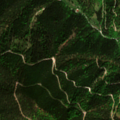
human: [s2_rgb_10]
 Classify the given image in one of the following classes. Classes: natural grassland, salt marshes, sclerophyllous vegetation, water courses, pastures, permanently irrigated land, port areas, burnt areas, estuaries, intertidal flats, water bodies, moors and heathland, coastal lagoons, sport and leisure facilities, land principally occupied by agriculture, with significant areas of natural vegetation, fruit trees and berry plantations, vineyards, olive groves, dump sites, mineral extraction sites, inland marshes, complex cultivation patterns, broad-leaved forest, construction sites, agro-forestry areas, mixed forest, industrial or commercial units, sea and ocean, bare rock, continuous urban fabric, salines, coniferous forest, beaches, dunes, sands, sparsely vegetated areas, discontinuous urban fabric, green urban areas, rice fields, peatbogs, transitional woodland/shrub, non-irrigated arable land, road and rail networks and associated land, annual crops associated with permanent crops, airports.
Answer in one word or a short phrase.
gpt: broad-leaved forest, coniferous forest, mixed forest